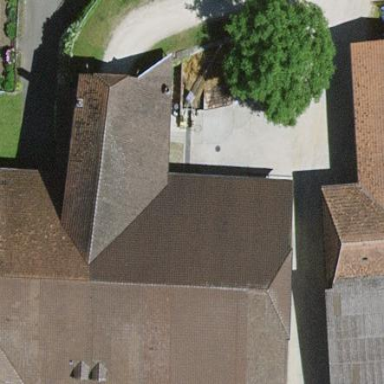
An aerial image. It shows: Farm building.